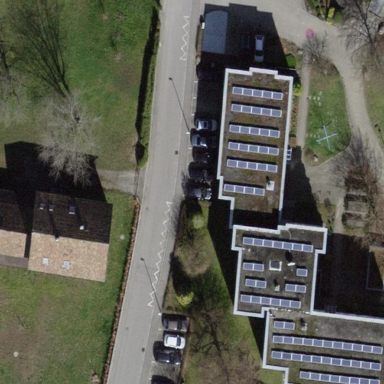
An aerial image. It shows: White residential building.